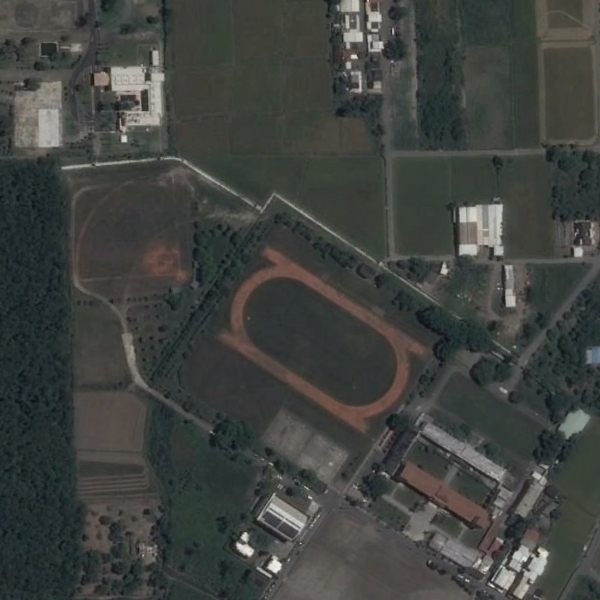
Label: Resort